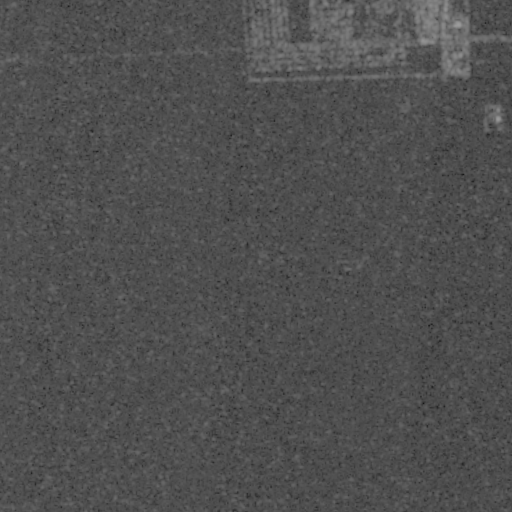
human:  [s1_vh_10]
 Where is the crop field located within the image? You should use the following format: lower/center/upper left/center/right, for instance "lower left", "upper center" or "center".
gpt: The crop field is located in the upper right of the image.
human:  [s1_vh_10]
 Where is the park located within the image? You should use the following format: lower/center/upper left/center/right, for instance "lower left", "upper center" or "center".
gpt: The park is located in the upper right of the image.
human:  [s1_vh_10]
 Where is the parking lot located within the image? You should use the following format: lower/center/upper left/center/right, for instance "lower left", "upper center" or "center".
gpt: The parking lot is located in the upper right of the image.
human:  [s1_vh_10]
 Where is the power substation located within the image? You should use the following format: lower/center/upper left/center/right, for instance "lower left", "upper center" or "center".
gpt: The power substation is located in the upper right of the image.
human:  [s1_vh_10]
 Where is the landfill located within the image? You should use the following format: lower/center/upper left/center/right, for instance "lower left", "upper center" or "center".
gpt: There is no landfill in the image.

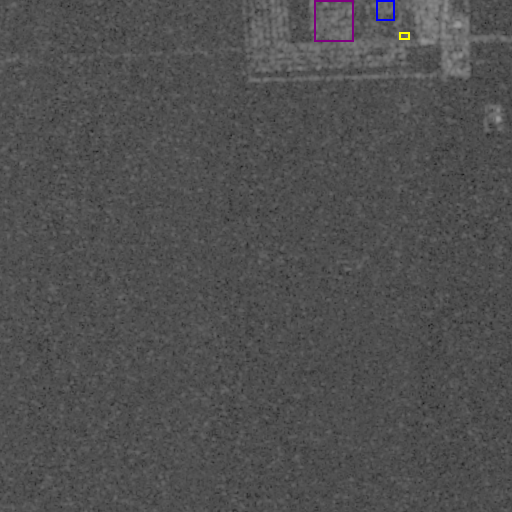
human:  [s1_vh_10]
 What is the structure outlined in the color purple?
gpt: The structure outlined in purple is a crop field.
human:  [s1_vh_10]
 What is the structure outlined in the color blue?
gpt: The structure outlined in blue is a park.
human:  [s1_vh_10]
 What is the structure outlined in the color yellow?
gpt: The structure outlined in yellow is a power substation.
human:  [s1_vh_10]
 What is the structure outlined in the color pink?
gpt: There is no pink outline.